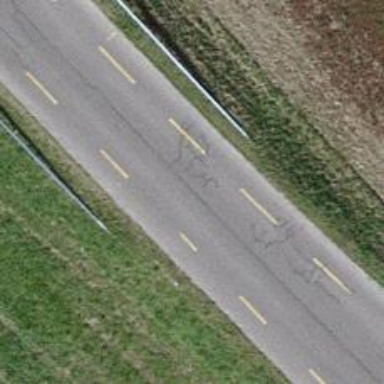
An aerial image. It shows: Tertiary road with designated cycle lane.